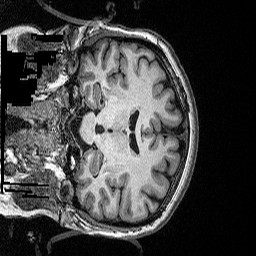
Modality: T1w
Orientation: coronal
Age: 42
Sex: female
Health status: healthy
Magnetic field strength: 3 T
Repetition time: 2.53 s
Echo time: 0.00331 s